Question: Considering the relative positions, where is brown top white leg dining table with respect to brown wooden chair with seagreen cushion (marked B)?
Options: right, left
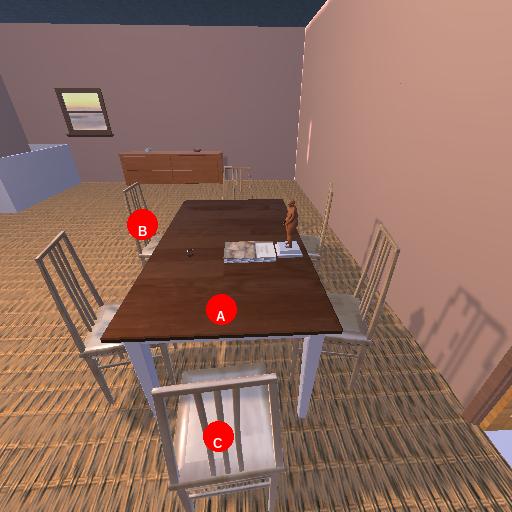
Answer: right